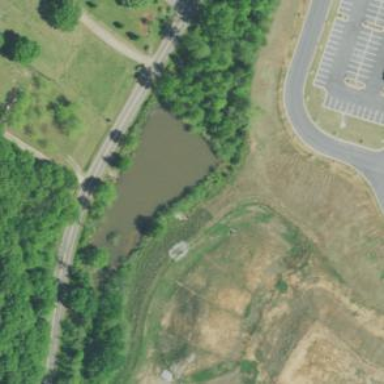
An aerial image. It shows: Serene pond surrounded by nature.